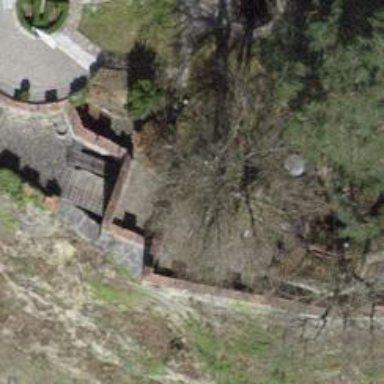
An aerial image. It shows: Wall resembling castle wall.